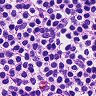
Metastatic tissue present: no